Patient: sex M, age 51
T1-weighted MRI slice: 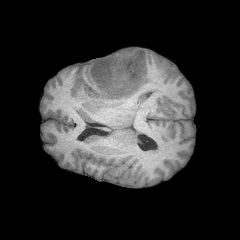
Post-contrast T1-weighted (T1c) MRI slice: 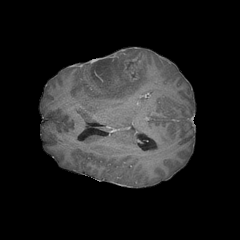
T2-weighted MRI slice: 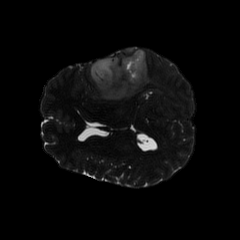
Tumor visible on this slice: yes
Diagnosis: Astrocytoma, IDH-mutant
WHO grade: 4